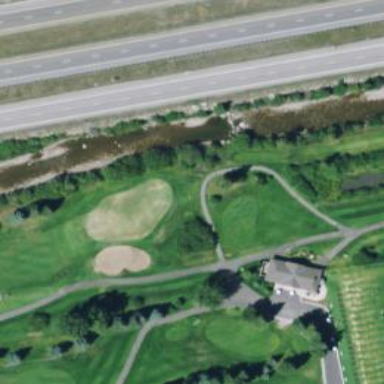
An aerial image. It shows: View of golf hole.